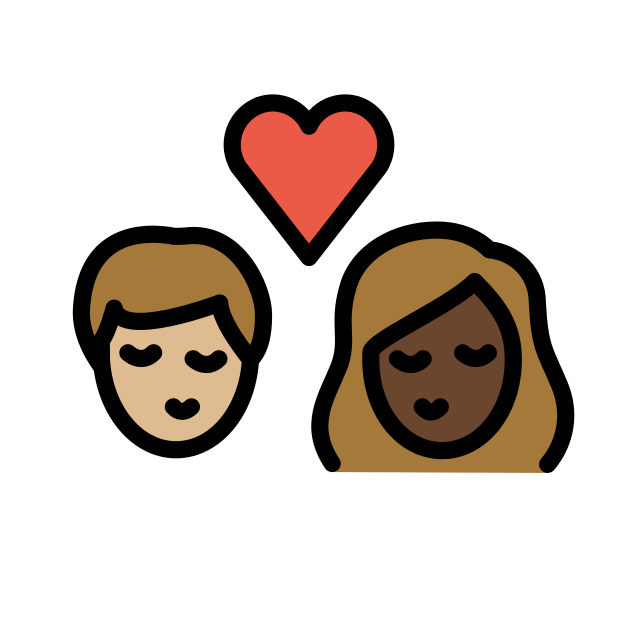
kiss: person, person, medium-light skin tone, dark skin tone